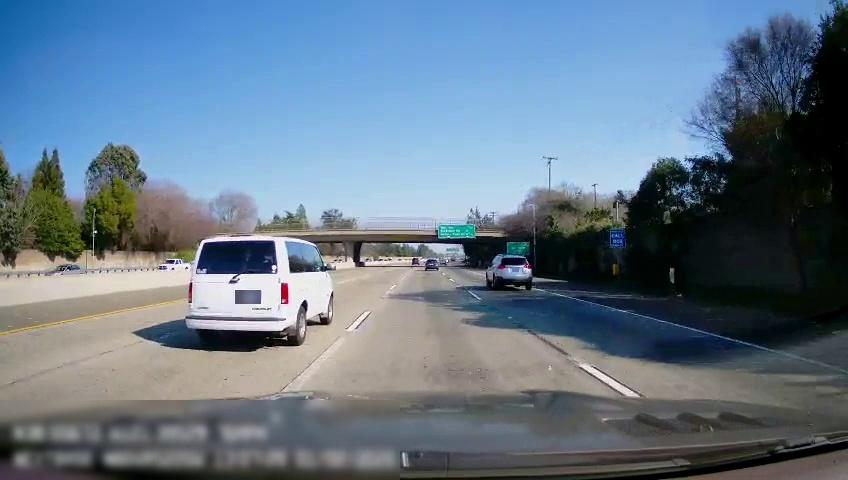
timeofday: Day
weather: Sunny
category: Drivable Space
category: Vehicles | Van
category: Vehicles | Car
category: Vehicles | SUV
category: Vehicles | Truck
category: Vehicles | SUV
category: Lanes | Current Lane
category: Lanes | Alternate Lane
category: Lanes | Alternate Lane
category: Lanes | Alternate Lane
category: Lanes | Alternate Lane
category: Traffic | Signs
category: Traffic | Signs